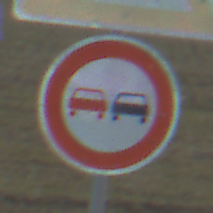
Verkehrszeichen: Ueberholverbot
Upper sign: KurveLinks
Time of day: SunriseSunset
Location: Outdoor (RoadRail)
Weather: PartlyCloudy
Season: NotSpecified
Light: Natural